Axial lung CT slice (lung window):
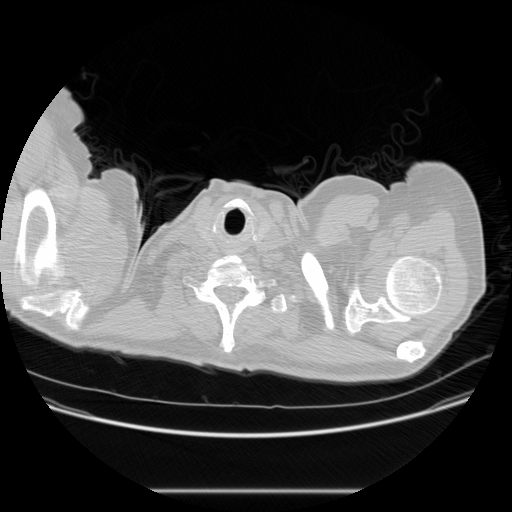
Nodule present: no